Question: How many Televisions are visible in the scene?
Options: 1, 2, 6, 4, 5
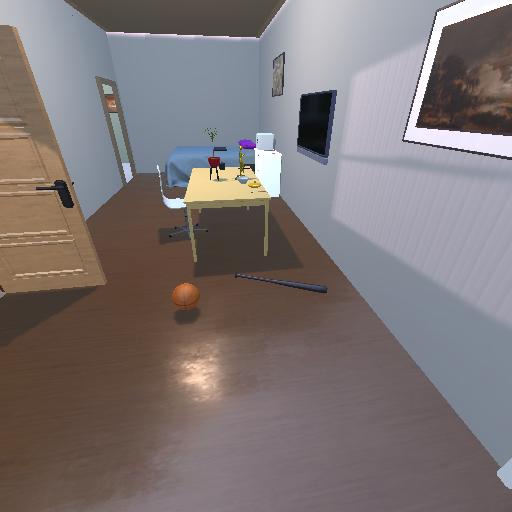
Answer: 1